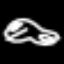
Label: frog